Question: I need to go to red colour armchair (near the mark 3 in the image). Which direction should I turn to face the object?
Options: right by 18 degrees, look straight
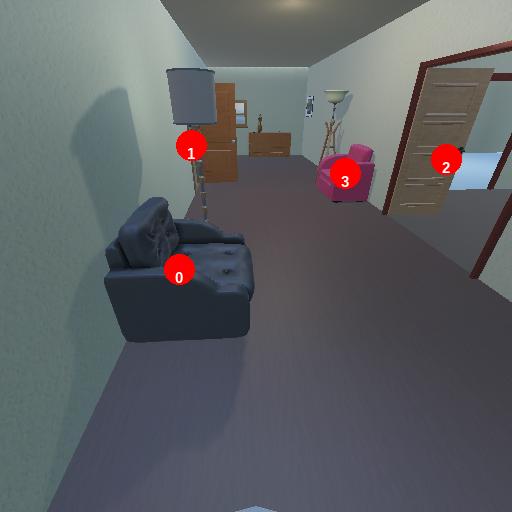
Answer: right by 18 degrees